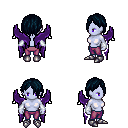
a pixel art fantasy rpg character, female body template, dark elf, purple skin, purple wings, magenta pants, raven bangs hairstyle, white cloth bracers, metal boots, four views (front, back, left, right), 2x2 character sprite sheet, small pixel art, hard edges, no anti-aliasing